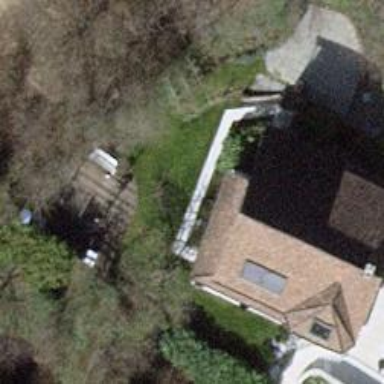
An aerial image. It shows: Detached building.